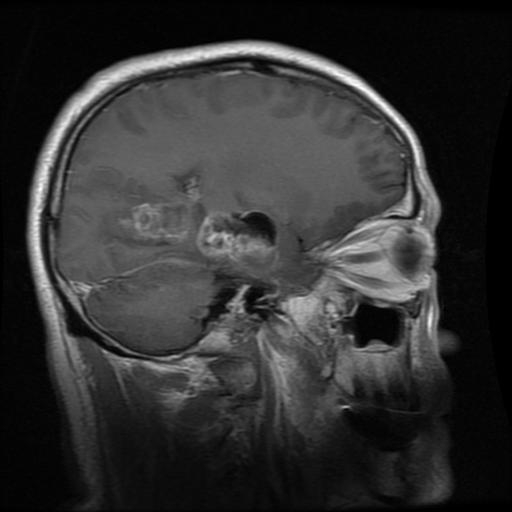
Label: glioma